Question: Yes, this is homework, but I cant figure out how to do it using only for loops.

I was able to reproduce the structure with a for loop and if else statements but my instructor told me that won't fly.
'''
public class Problem3 {
public static void main(String[] args) {
/** Code under here */
int box = 22;
for(int i=22; i>0; i--)
{
if(i==18)
System.out.println("\\"+"!!!!!!!!!!!!!!!!!!"+"//");
else if(i == 14)
System.out.println("\\\\"+"!!!!!!!!!!!!!!"+"////");
else if (i== 10)
System.out.println("\\\\\\"+"!!!!!!!!!!"+"//////");
else if (i == 6)
System.out.println("\\\\\\\\"+"!!!!!!"+"////////");
else if (i == 2)
System.out.println("\\\\\\\\\\"+"!!"+"//////////");
else if(i == 22)
System.out.println("!!!!!!!!!!!!!!!!!!!!!!");
}
System.out.println("");
}
}
'''
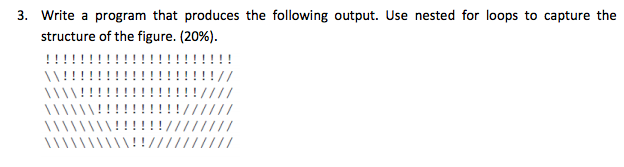
Answer: Some hints:
- - '\'- '!''\'
Based on these observations, you should be able to produce a code with only 2 levels of nested loops (I didn't say 2 loops, just 2 levels).